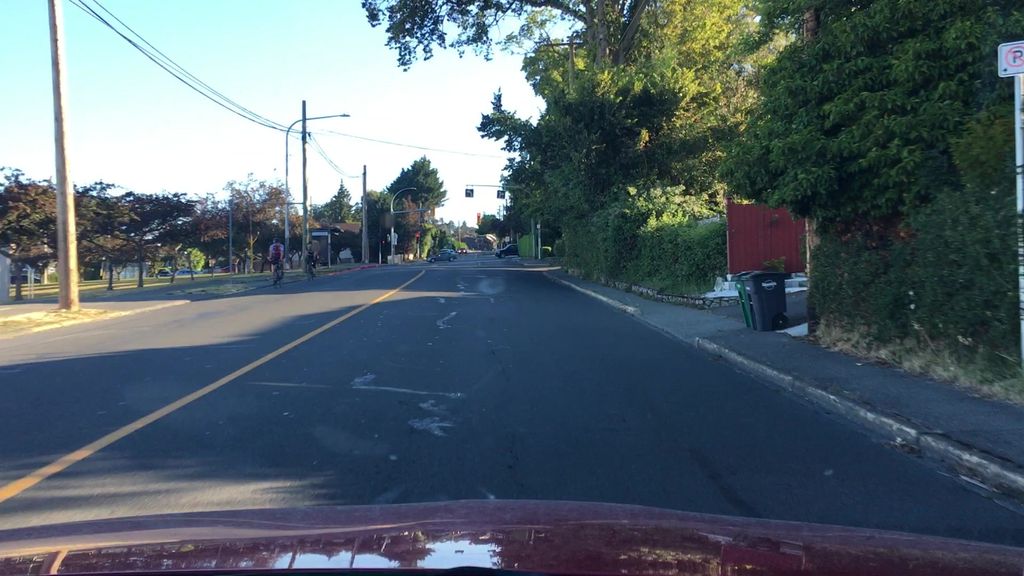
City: victoria